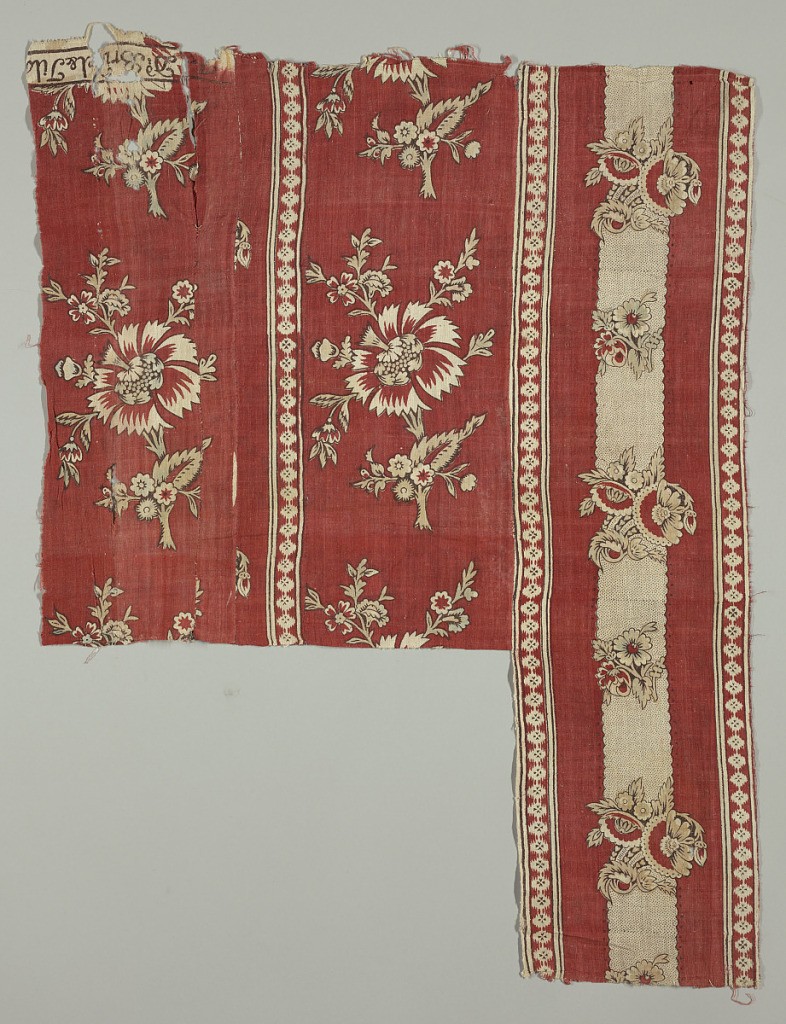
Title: Chef de piece
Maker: J-D. Bridel et fils, 1810 – 1813
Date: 1810–1813
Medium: cotton Technique: block printed on plain weave with separate blocks for red, blue and yellow
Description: Floral sprigs and floral stripes on a red background. Faded yellow and blue present.